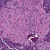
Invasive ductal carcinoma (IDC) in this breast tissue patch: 1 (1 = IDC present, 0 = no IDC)